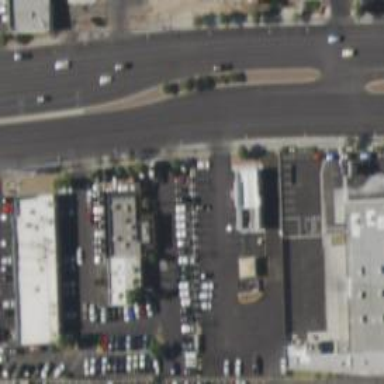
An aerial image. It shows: Car rental service.